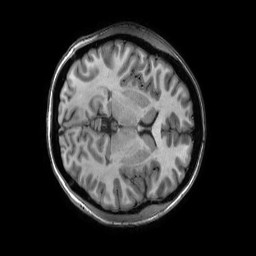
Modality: T1w
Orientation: axial
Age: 20
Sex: female
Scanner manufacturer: ge
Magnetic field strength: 3 T
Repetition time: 0.008872 s
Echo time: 0.00376 s